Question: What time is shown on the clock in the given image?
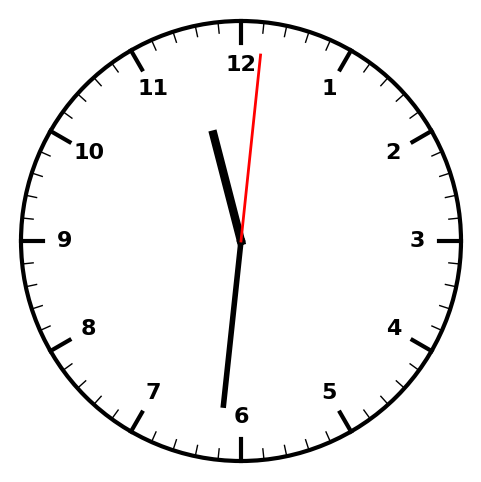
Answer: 11:31:01